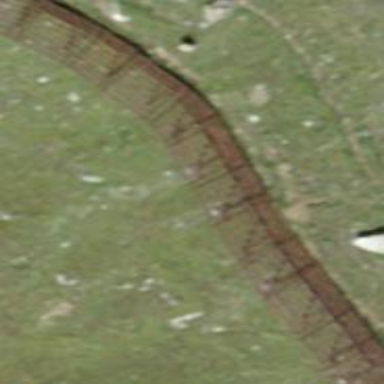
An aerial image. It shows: Metal fence.